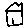
Label: house